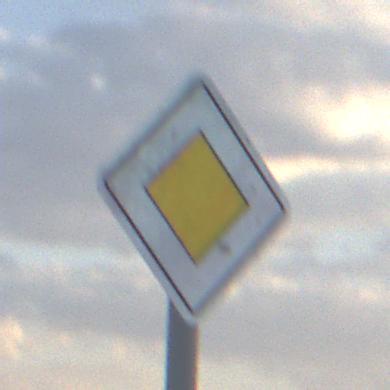
Verkehrszeichen: Vorfahrtsstrasse
Umgebung: Outdoor, Nature
Tageszeit: SunriseSunset
Wetter: PartlyCloudy
Licht: Natural
Jahreszeit: NotSpecified
Kontrast: LowContrast